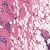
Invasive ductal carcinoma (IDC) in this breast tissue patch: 0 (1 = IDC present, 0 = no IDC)